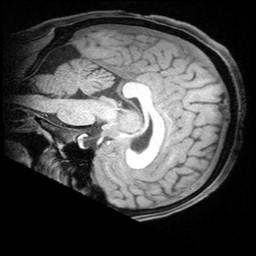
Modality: T1w
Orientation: sagittal
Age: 27
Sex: male
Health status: healthy